Modality: CBCT
Slice 30 of 136
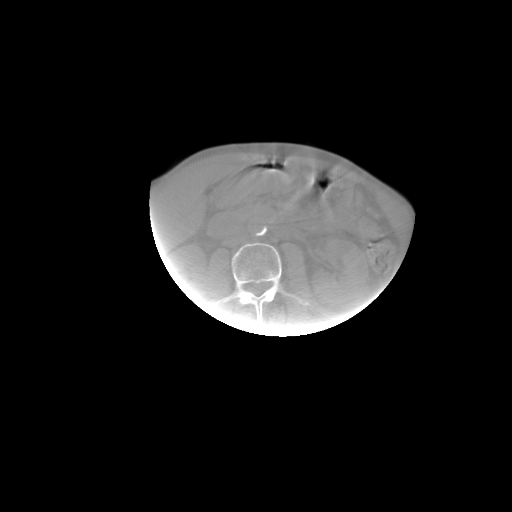